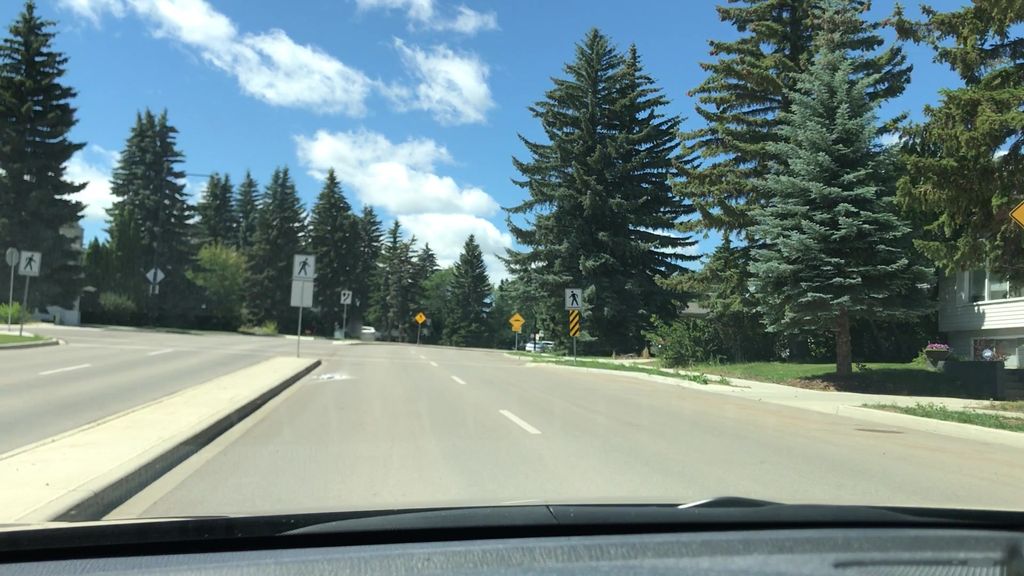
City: edmonton